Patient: sex F, age 54
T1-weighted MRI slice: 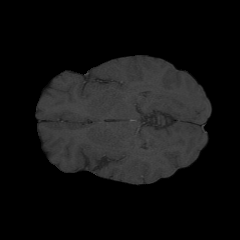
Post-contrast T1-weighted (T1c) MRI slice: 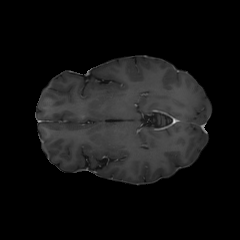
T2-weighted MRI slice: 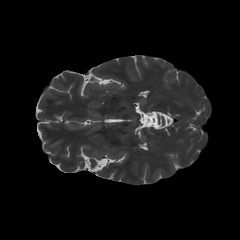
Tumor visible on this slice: no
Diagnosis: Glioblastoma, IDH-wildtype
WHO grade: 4